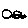
Label: moon